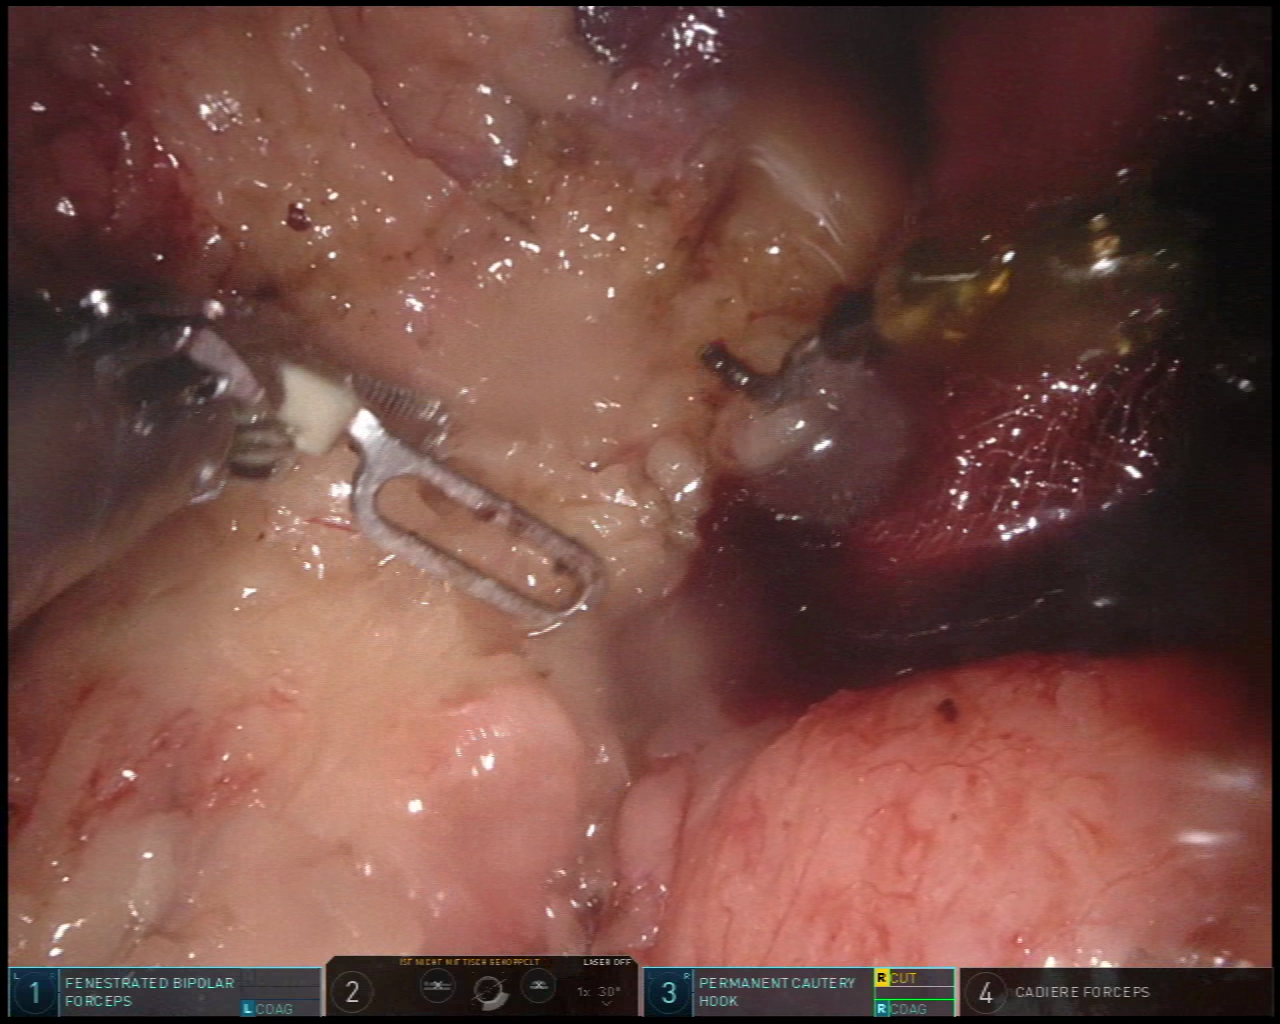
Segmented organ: spleen
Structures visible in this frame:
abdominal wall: yes
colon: yes
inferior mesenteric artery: no
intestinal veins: no
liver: no
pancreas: no
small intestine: no
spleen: yes
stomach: no
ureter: no
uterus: no
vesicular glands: no